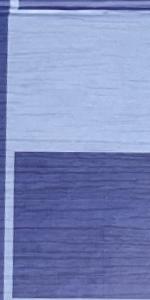
Label: Empty